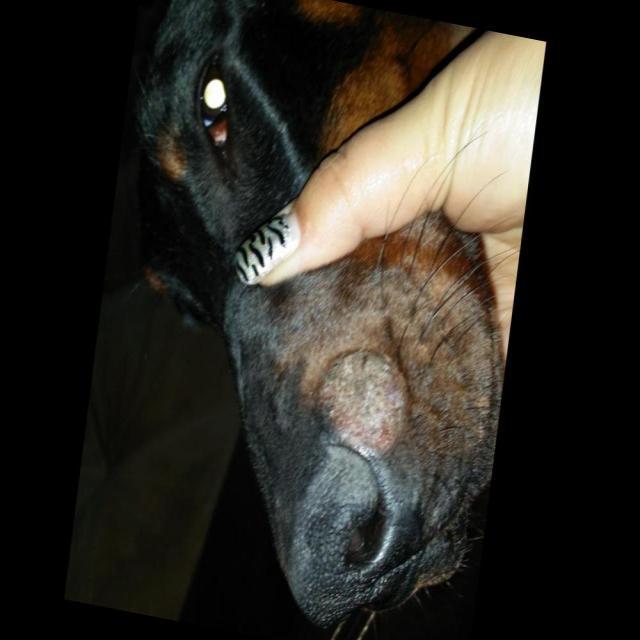
Canine ringworm (Dermatophytosis) — fungal infection caused by Microsporum or Trichophyton. Presents with circular alopecia, scaling, crusting, and broken hairs.